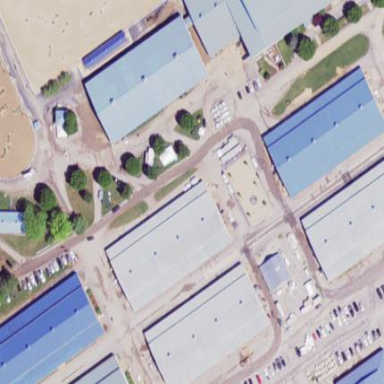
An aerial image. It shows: Stable building.